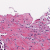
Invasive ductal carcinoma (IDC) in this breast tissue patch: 0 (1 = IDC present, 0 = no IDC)